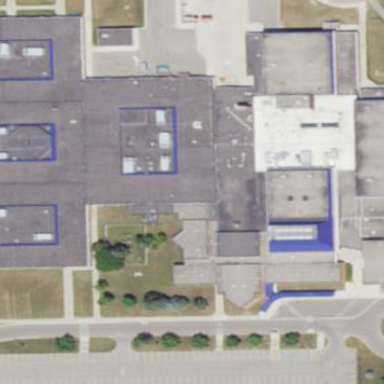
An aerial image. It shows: School building.